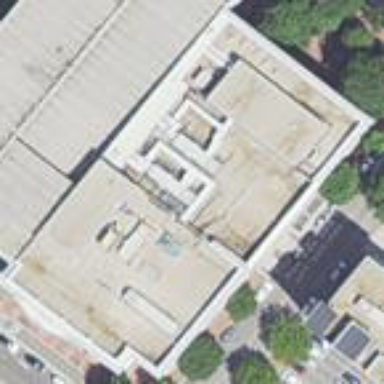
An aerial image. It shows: Office building.